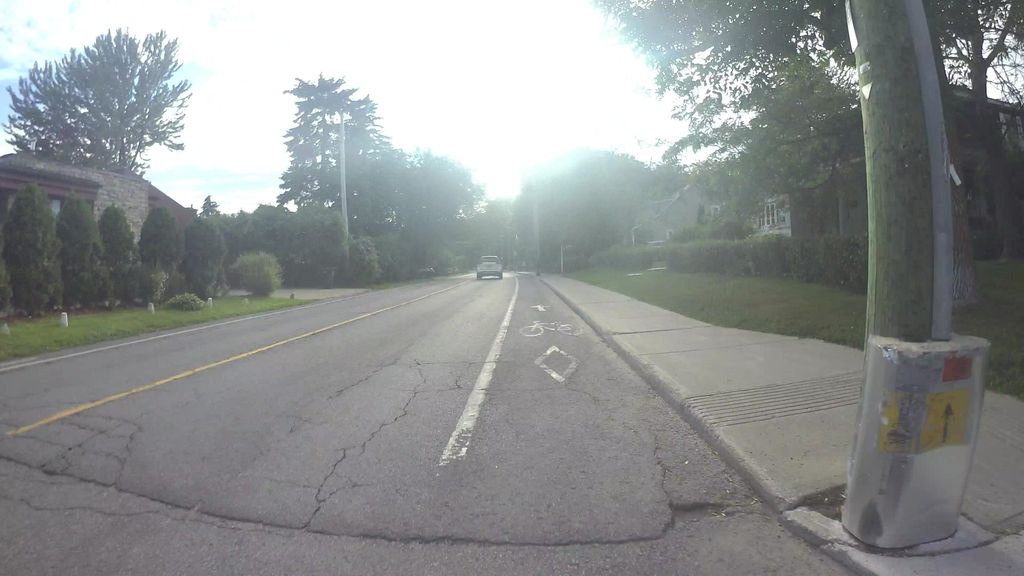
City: montreal